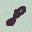
Label: 8